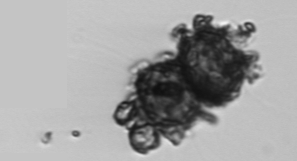
Label: Thalassiosira_TAG_external_detritus